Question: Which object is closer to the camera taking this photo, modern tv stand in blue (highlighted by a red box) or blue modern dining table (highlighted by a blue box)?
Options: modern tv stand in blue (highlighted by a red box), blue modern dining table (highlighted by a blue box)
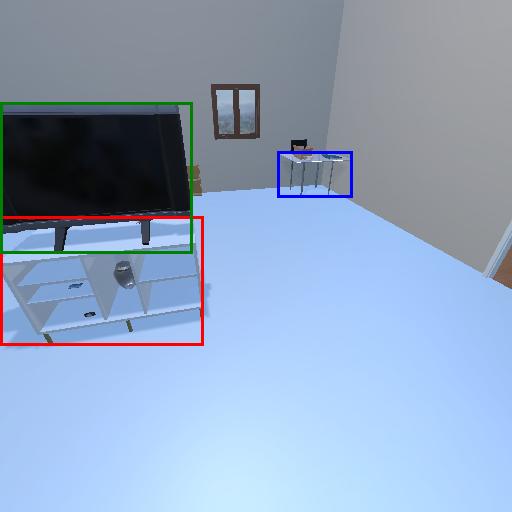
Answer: modern tv stand in blue (highlighted by a red box)